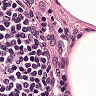
Metastatic tissue present: no